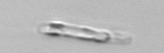
Label: Guinardia_striata